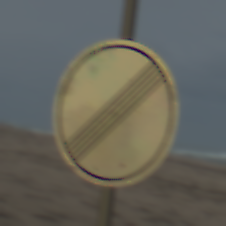
Verkehrszeichen: EndeSaemtlicherBegrenzungen
Umgebung: Roofed, Beach
Tageszeit: Midday
Wetter: Overcast
Licht: Natural
Jahreszeit: NotSpecified
Kontrast: LowContrast